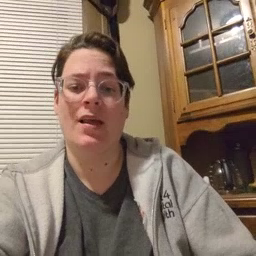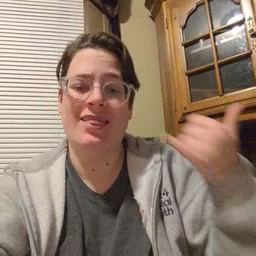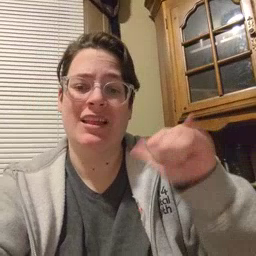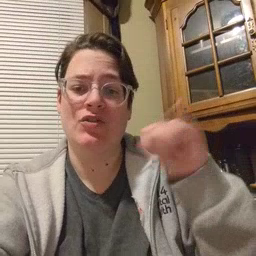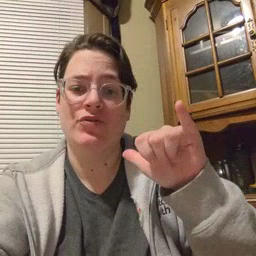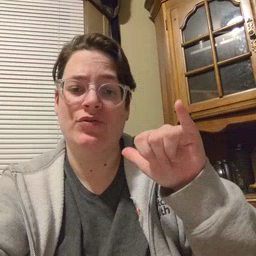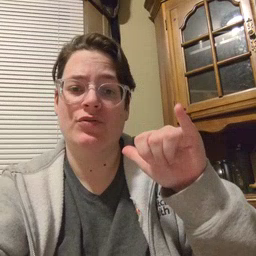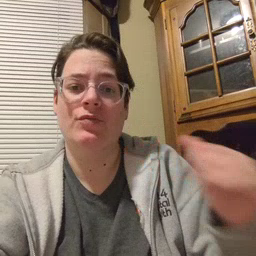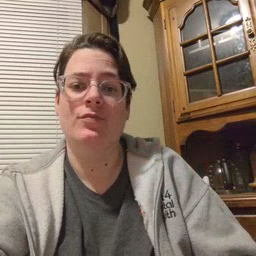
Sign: yellow